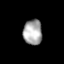
Tissue: skin
Cell type: T cells
Senescence score: 0.2241
Nuclear area (px): 467
Mean DAPI intensity: 167.347